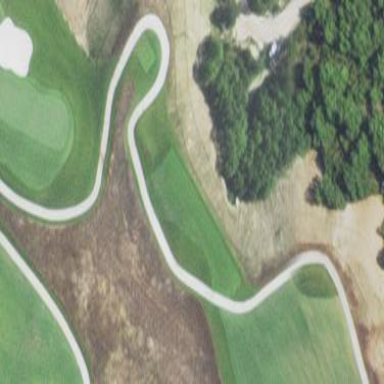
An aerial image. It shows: Golf rough area.